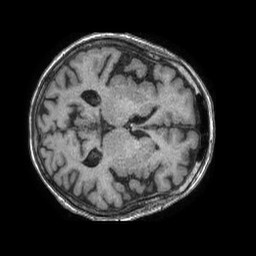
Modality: T1w
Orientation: axial
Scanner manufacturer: philips
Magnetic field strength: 1.5 T
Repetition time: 0.007567 s
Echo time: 0.003437 s